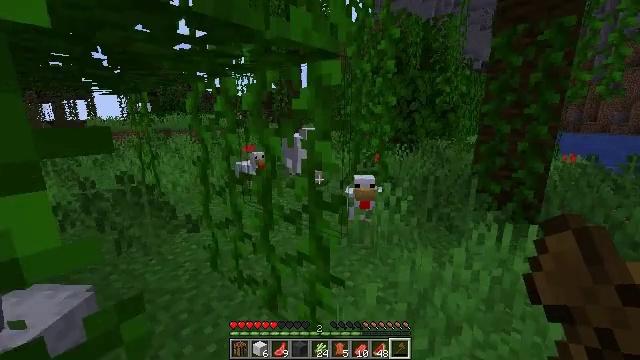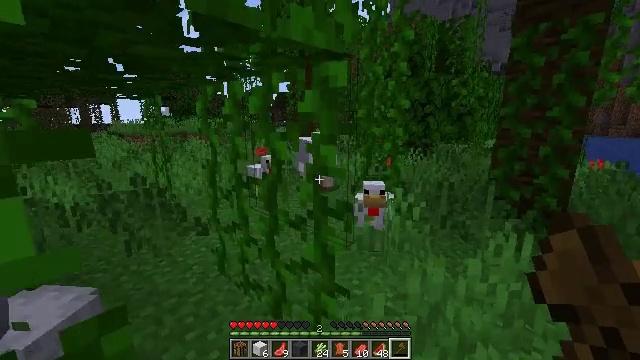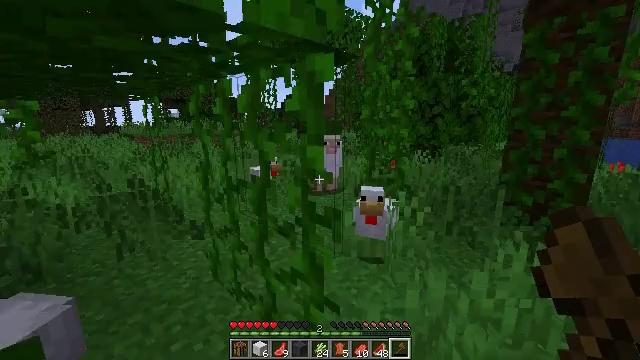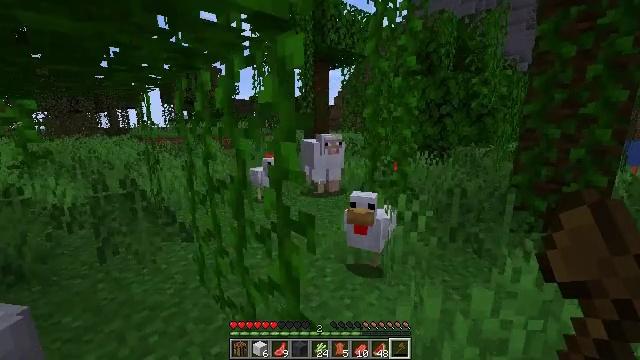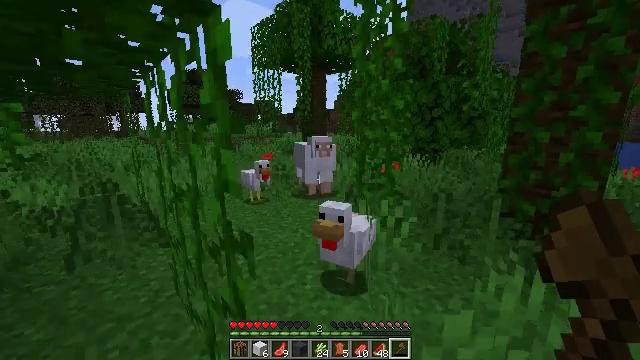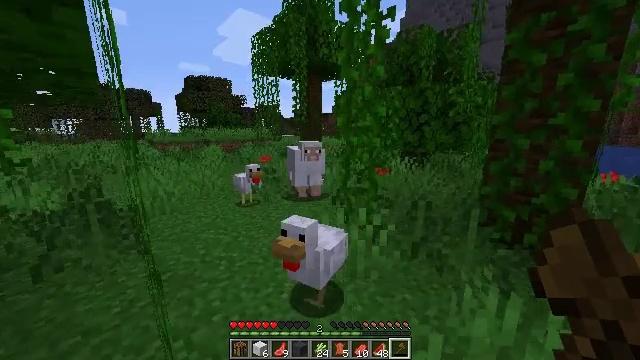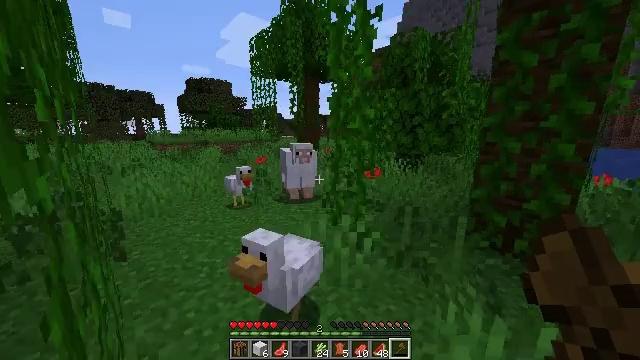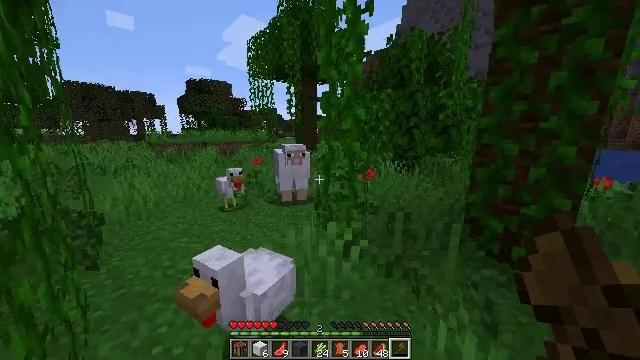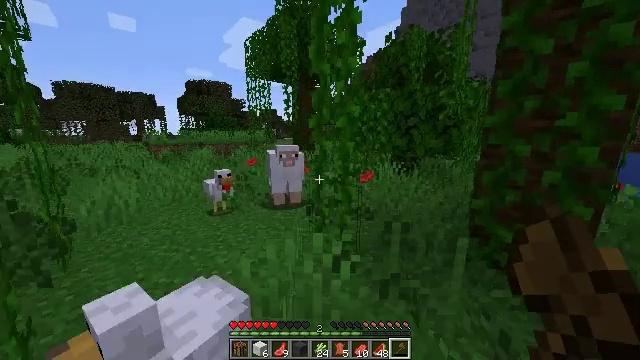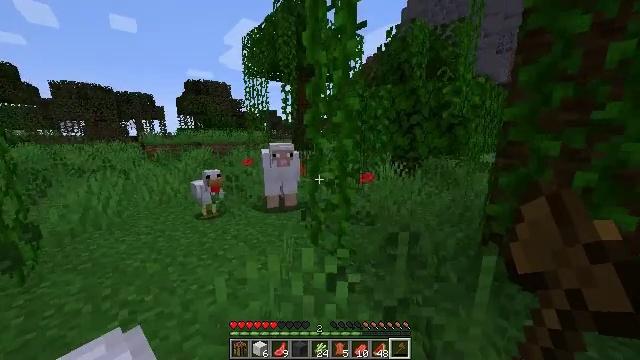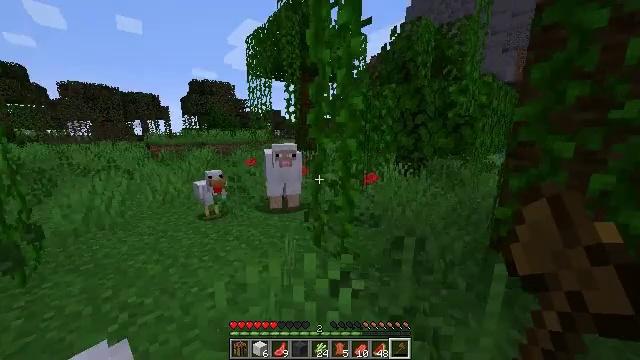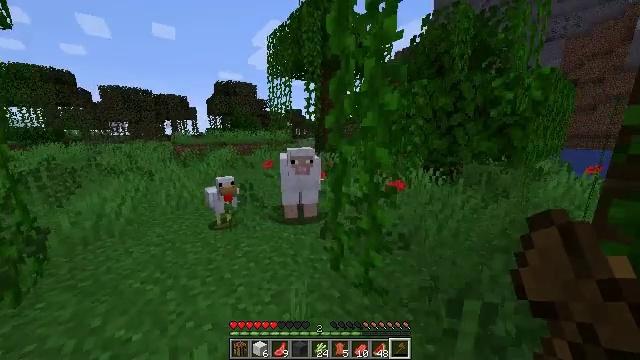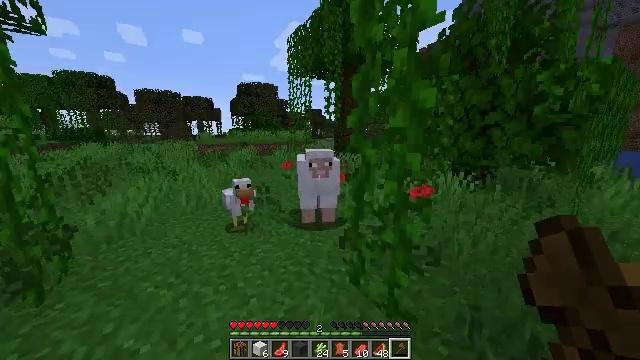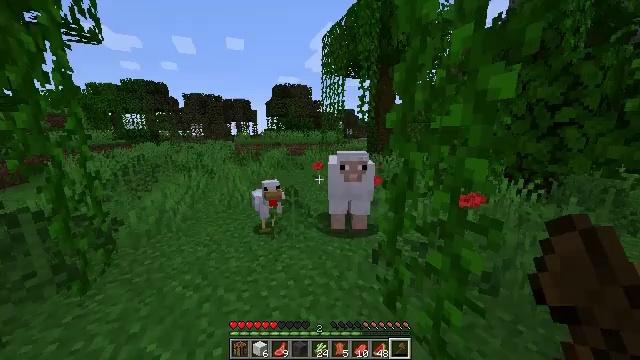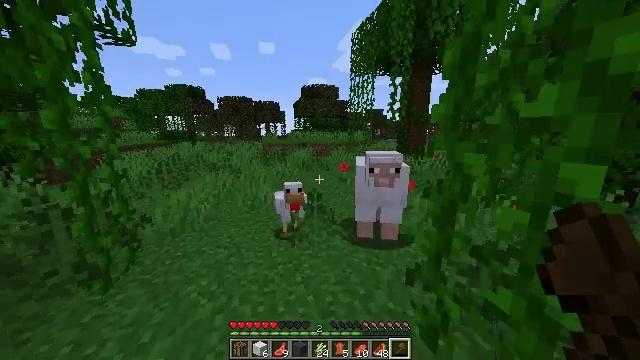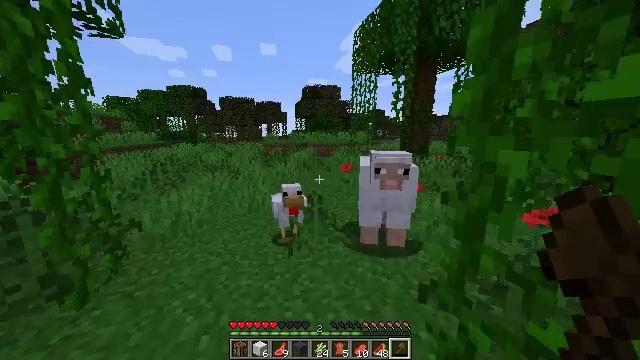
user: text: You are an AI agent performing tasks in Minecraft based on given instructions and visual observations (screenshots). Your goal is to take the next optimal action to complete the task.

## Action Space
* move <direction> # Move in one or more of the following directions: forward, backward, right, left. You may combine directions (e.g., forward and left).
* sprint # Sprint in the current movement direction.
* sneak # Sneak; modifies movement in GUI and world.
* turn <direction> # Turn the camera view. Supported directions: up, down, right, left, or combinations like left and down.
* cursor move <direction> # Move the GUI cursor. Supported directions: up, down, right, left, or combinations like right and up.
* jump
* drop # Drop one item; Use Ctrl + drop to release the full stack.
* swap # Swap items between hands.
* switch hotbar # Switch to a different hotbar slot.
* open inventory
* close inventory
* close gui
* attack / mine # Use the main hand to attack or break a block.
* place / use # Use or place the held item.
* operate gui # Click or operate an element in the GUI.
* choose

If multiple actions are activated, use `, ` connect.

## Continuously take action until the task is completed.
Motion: motion action
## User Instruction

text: Hunt animals.
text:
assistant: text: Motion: move forward and move right, turn left
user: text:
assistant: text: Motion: move forward and move right, turn left
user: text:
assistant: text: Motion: move forward and move right, sprint, turn left
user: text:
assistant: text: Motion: move forward and move right, sprint
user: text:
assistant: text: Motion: move forward and move right, sprint
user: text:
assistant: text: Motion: move forward and move right, sprint
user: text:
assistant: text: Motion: move forward, sprint
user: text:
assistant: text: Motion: move forward
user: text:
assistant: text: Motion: move forward
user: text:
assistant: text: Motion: move forward
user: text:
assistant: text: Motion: move forward, turn left
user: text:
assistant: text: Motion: move forward, turn left
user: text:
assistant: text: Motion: move forward, turn left
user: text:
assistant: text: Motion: move forward, turn left
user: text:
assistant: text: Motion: move forward
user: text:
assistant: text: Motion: move forward
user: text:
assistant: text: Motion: move forward
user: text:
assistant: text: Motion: move forward, turn right and down
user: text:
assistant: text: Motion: move forward, turn right and down
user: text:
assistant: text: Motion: move forward, turn right and down
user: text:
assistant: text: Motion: move forward, turn right and down
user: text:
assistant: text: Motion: move forward, turn right and down
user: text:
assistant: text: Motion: turn right and down, jump
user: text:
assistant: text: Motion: turn right and down, jump
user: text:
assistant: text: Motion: turn right and down, jump
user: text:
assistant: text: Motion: jump
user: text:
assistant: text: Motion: jump
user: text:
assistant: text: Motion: turn left, jump
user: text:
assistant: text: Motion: turn left, jump
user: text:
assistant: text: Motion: turn left and down, jump